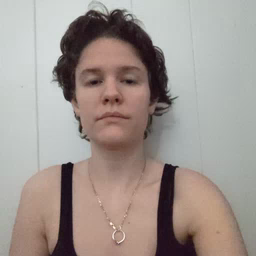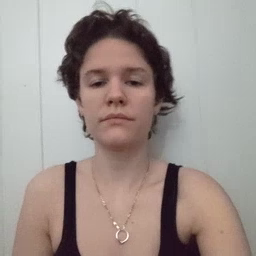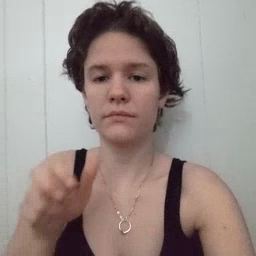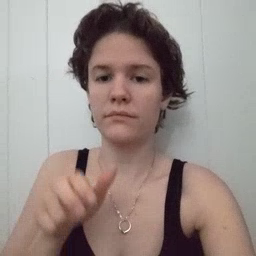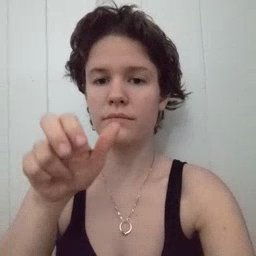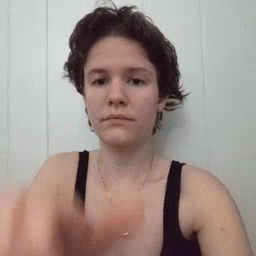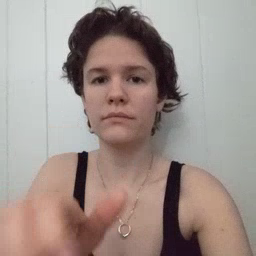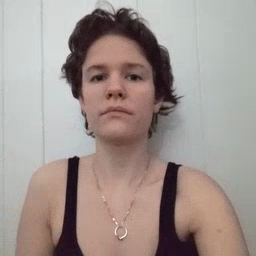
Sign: ride